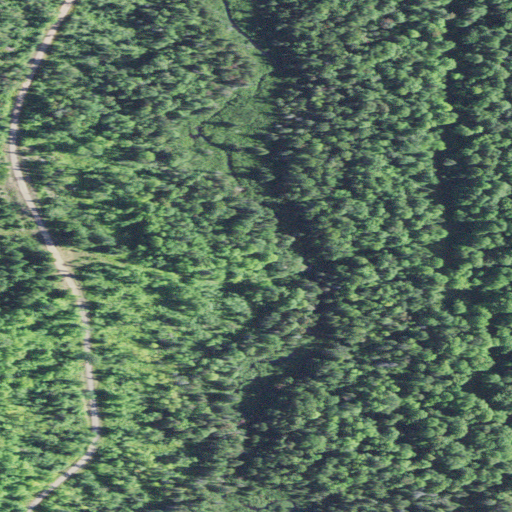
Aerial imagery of plain(s) in Michigan named Montreal Meadows containing woody wetlands, mixed forest, deciduous forest, open development, low intensity development, and shrub